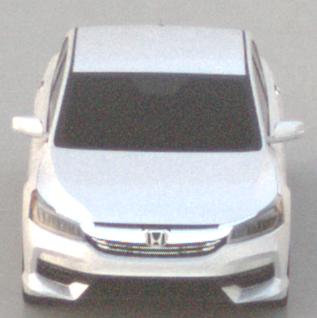
Make: Honda
Model: Accord Hybrid
Detailed model: 9. Generation
Model produced from: 2015
Model produced until: 2019
Doors: 4
Color: white
Road condition: wet road
Daytime: dawn
Contrast: low contrast